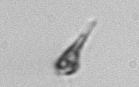
Label: Euglena